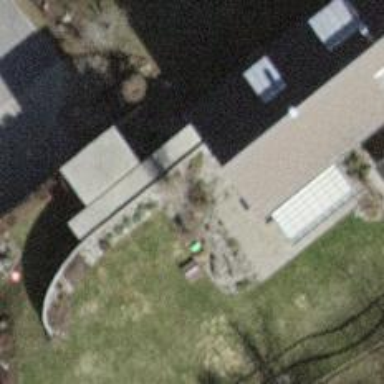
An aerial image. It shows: Garage building.